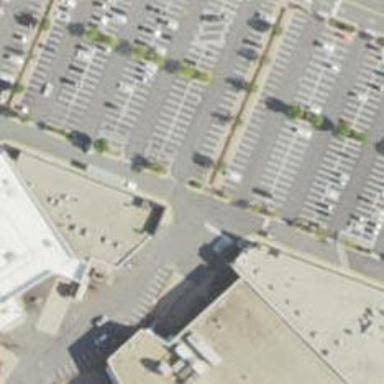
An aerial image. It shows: Parking space is available.